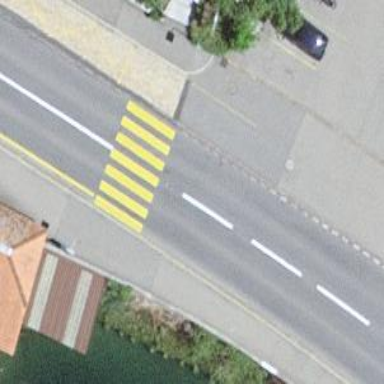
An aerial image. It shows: Zebra crossing on the road.